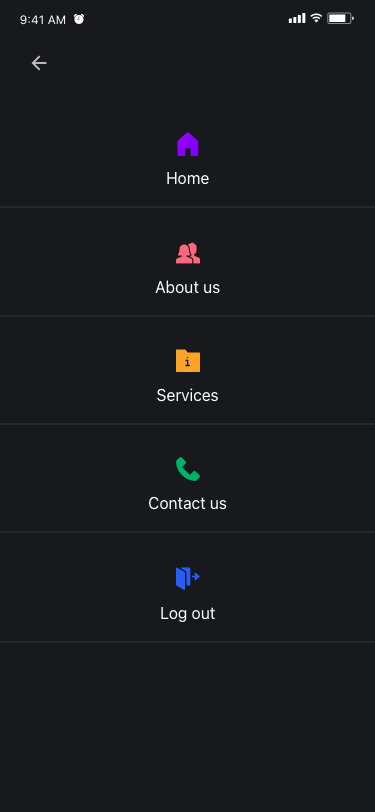
Text in this UI design:
UI Text/Heading/H4/Hightlight
Home
About us
Services
Contact us
Log out
9:41 AM